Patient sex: F
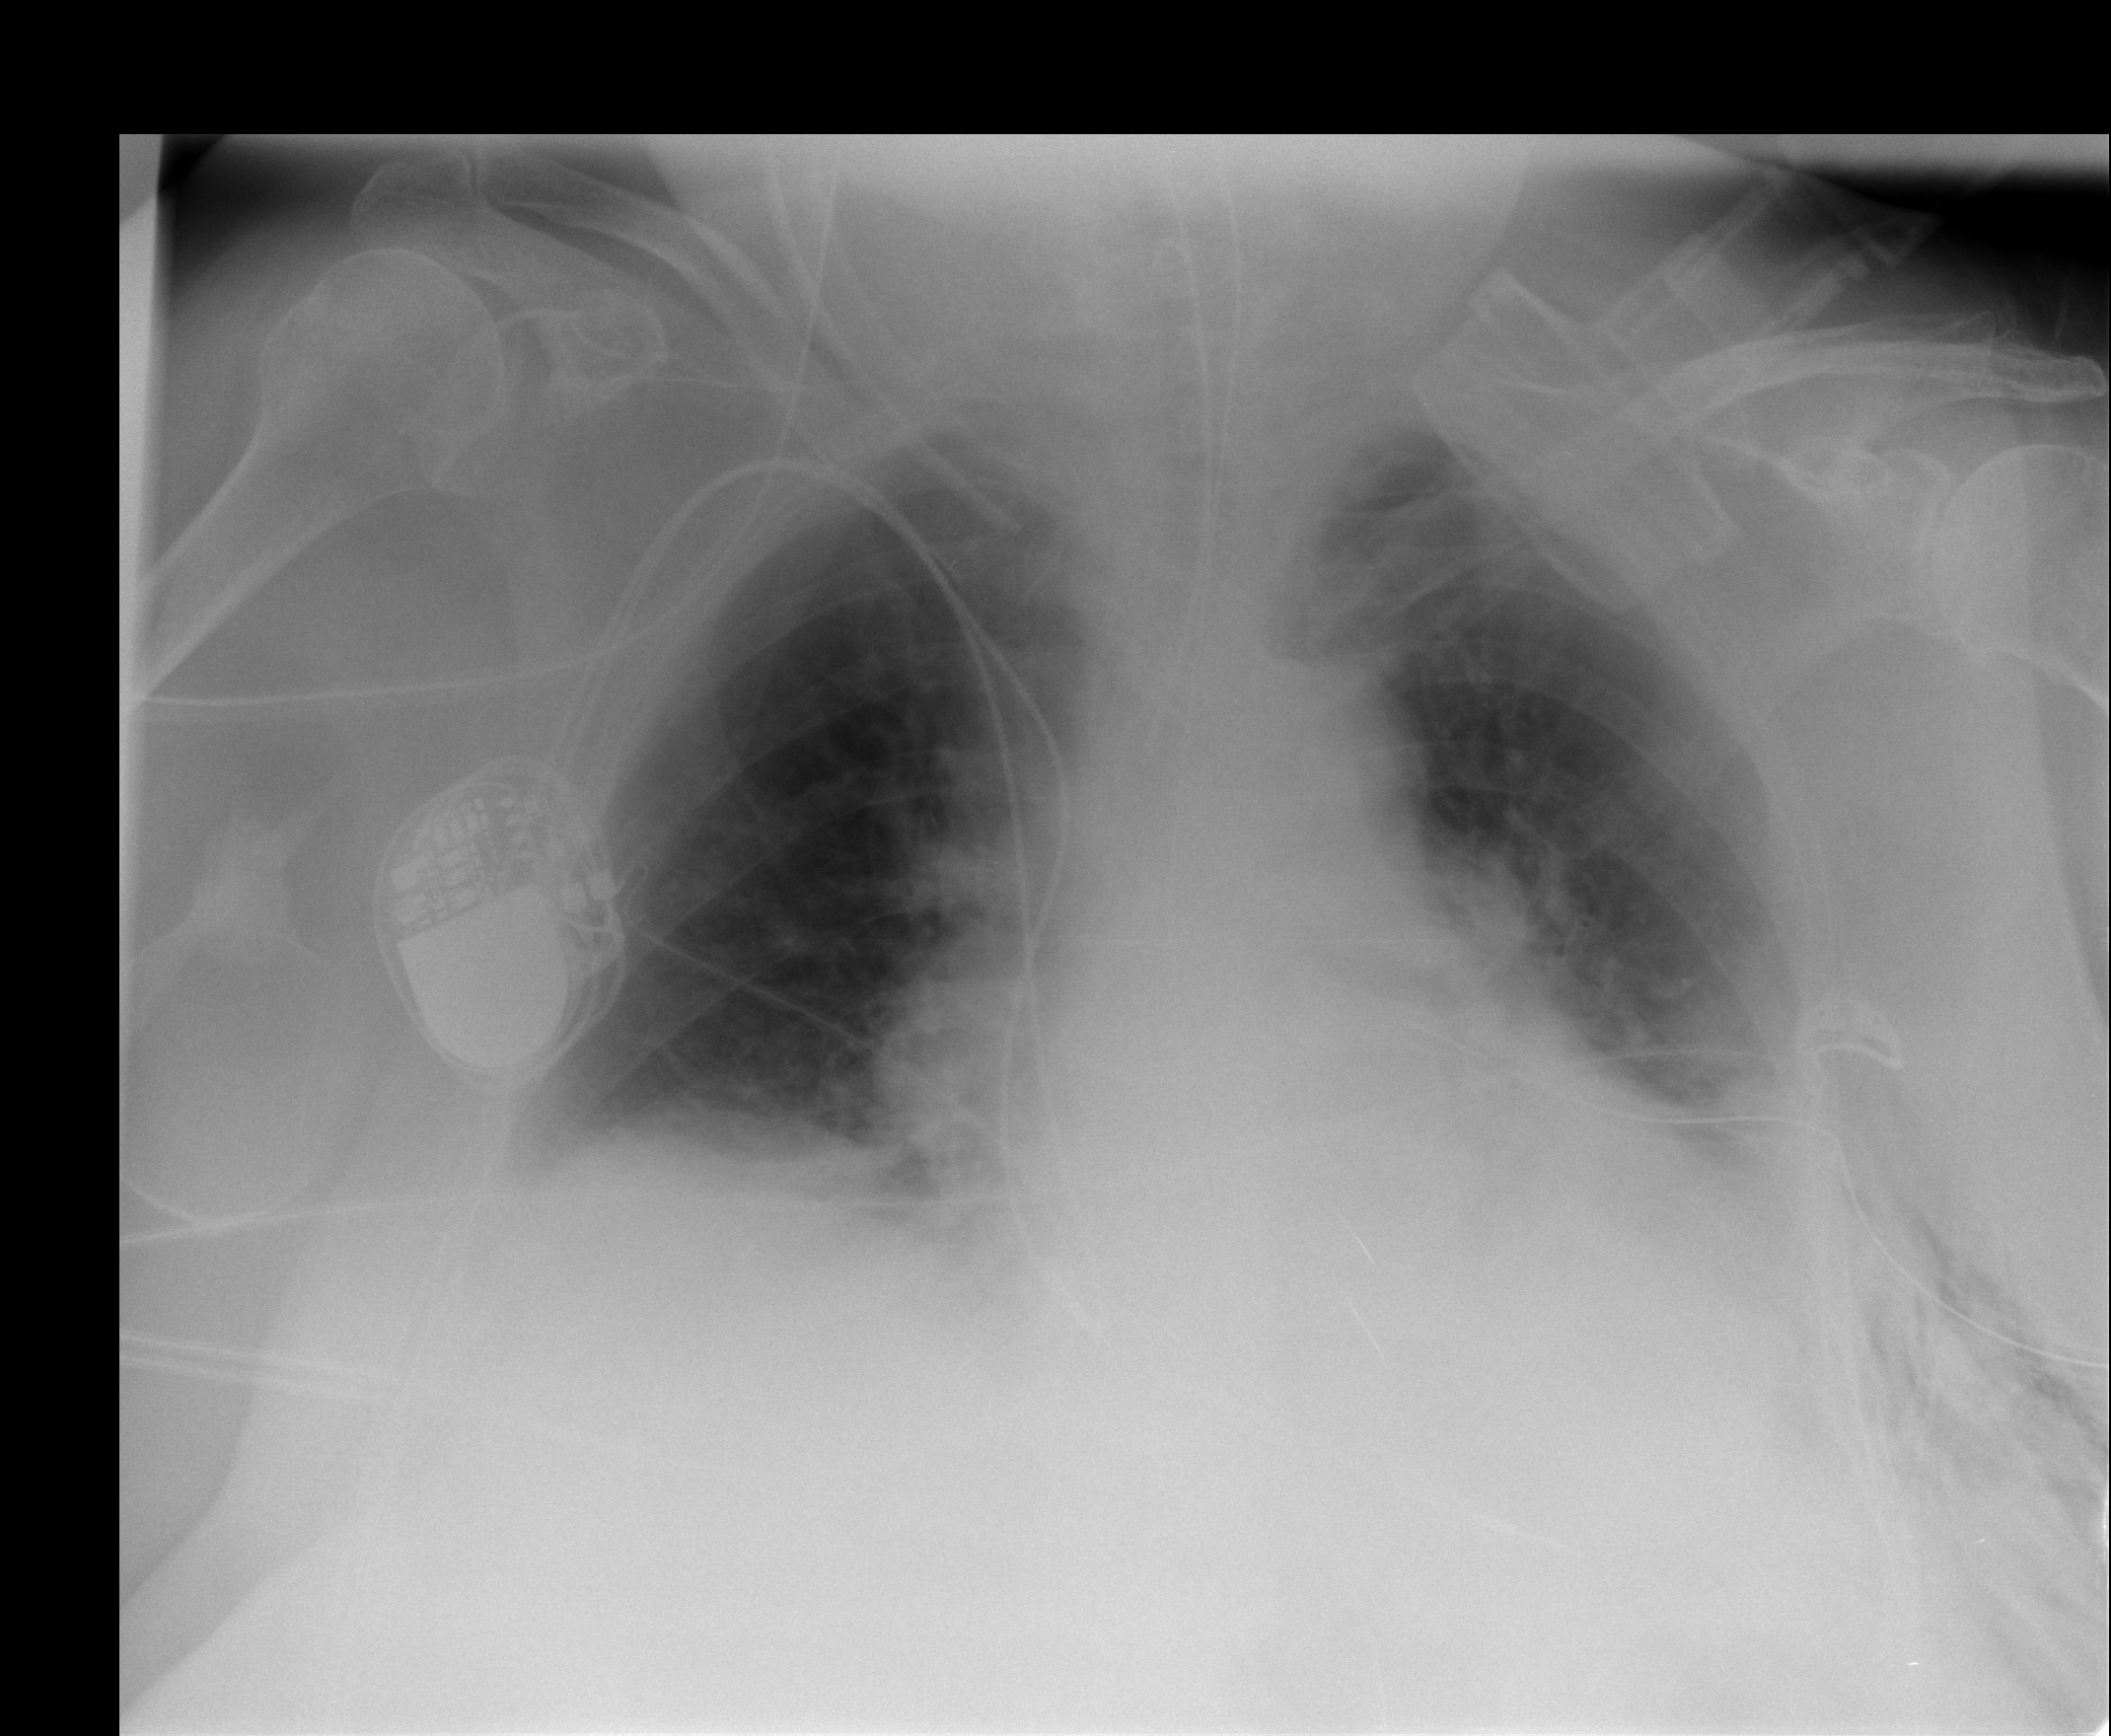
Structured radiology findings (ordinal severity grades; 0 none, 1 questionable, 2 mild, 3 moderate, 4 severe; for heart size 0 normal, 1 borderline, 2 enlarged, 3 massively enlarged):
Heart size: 2
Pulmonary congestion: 2
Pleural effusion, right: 1
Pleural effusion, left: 2
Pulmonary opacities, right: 0
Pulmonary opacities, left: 0
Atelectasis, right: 2
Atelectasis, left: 2